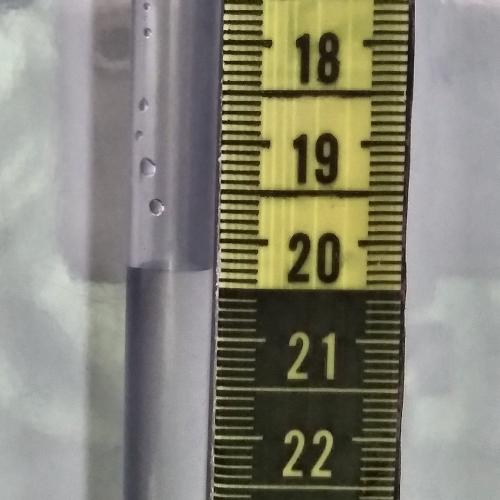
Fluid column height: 20.3 cm